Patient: sex M, age 64
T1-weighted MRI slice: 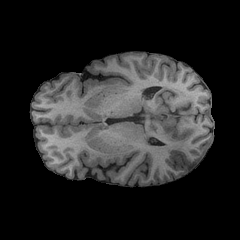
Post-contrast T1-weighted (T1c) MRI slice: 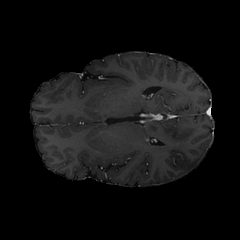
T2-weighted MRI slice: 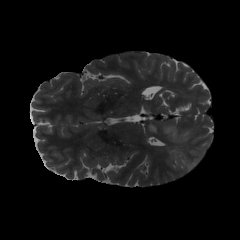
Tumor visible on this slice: yes
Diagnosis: Glioblastoma, IDH-wildtype
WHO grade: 4